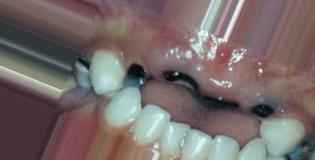
Condition: Caries